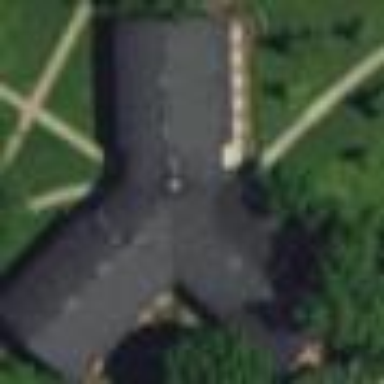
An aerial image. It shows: College building.